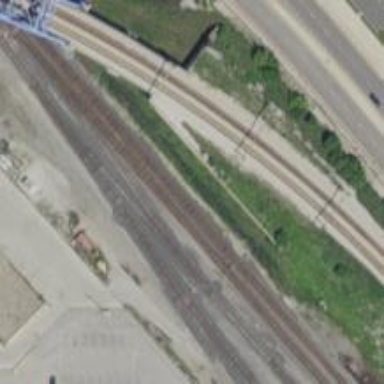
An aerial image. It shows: Railway yard.